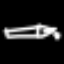
Label: pencil